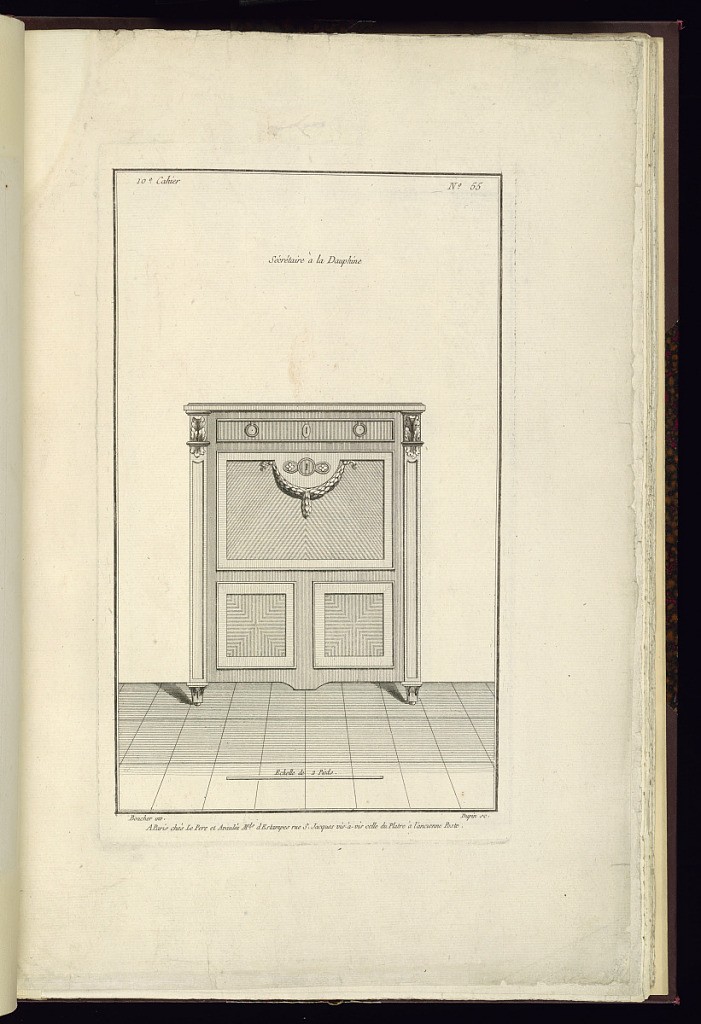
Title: Sécrétaire à la Dauphine
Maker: Juste-François Boucher, French, 1736 – 1782
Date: ca. 1775
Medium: Engraving on off white laid paper
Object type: Print
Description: Design for a writing desk with a drop leaf. The desk is carved with minimal ornament motifs including bound leaf garland and acanthus leaves. The plate is signed.